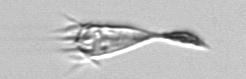
Label: Paratontonia_gracillima